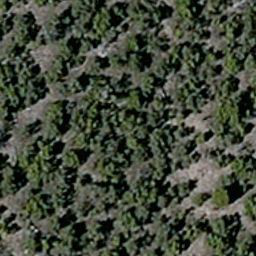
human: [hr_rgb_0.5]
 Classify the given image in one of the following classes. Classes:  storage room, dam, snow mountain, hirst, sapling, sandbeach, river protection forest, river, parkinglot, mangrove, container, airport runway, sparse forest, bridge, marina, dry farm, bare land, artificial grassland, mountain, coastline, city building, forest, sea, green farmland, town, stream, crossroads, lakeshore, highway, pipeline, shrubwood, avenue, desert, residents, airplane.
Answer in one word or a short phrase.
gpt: sparse forest